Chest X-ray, AP view. Patient: 29 years old, sex M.
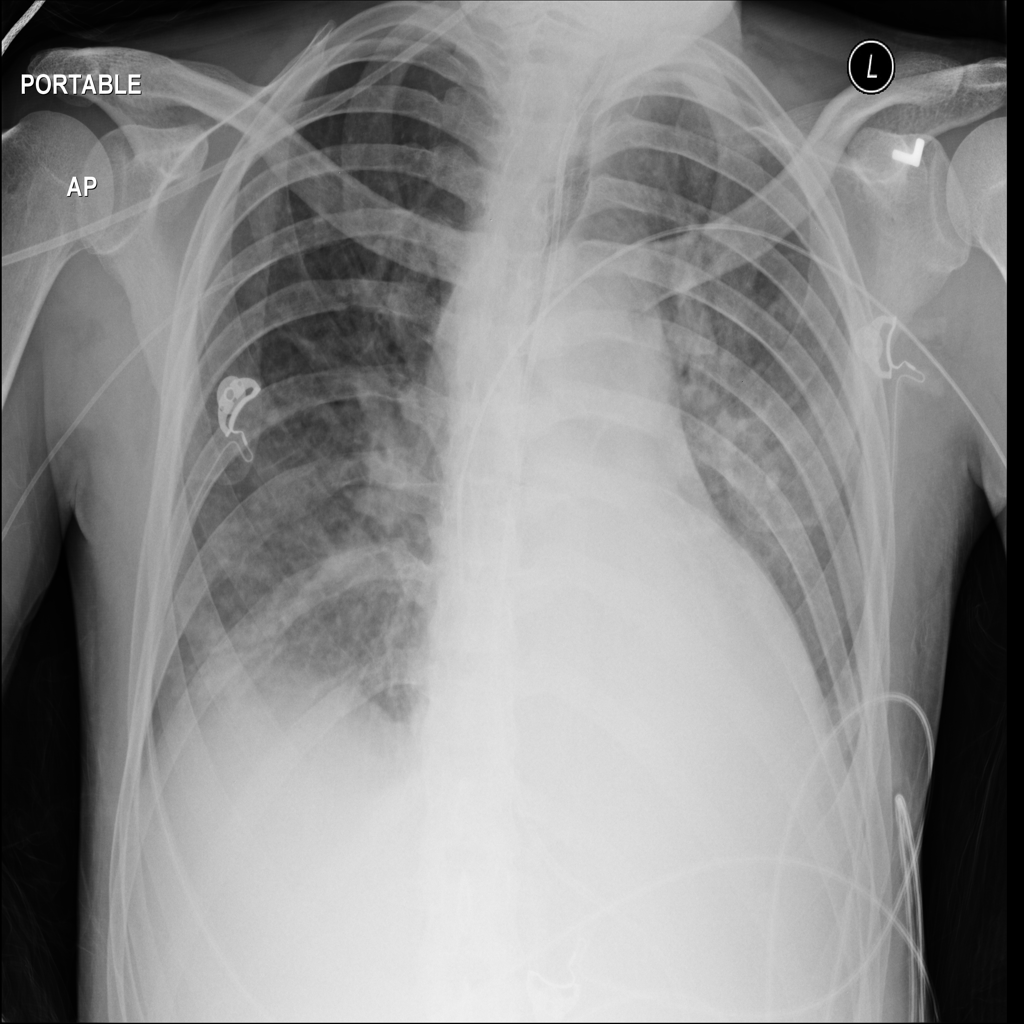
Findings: Atelectasis, Consolidation